Field crop: maize
Growth stage: 1
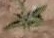
Species: atriplex